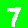
Digit: 7